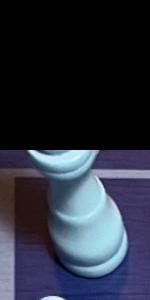
Label: King_White